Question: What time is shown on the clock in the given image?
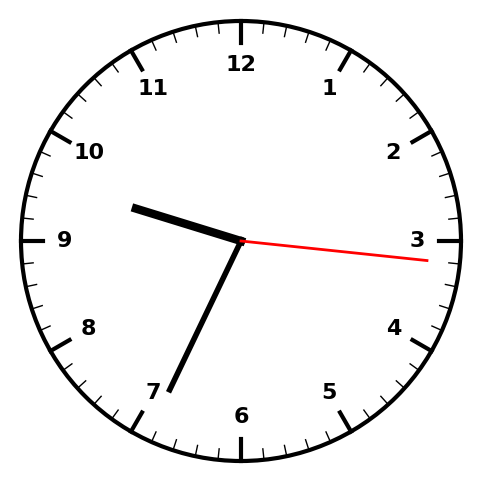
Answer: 09:34:16